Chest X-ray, PA view. Patient: 11 years old, sex F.
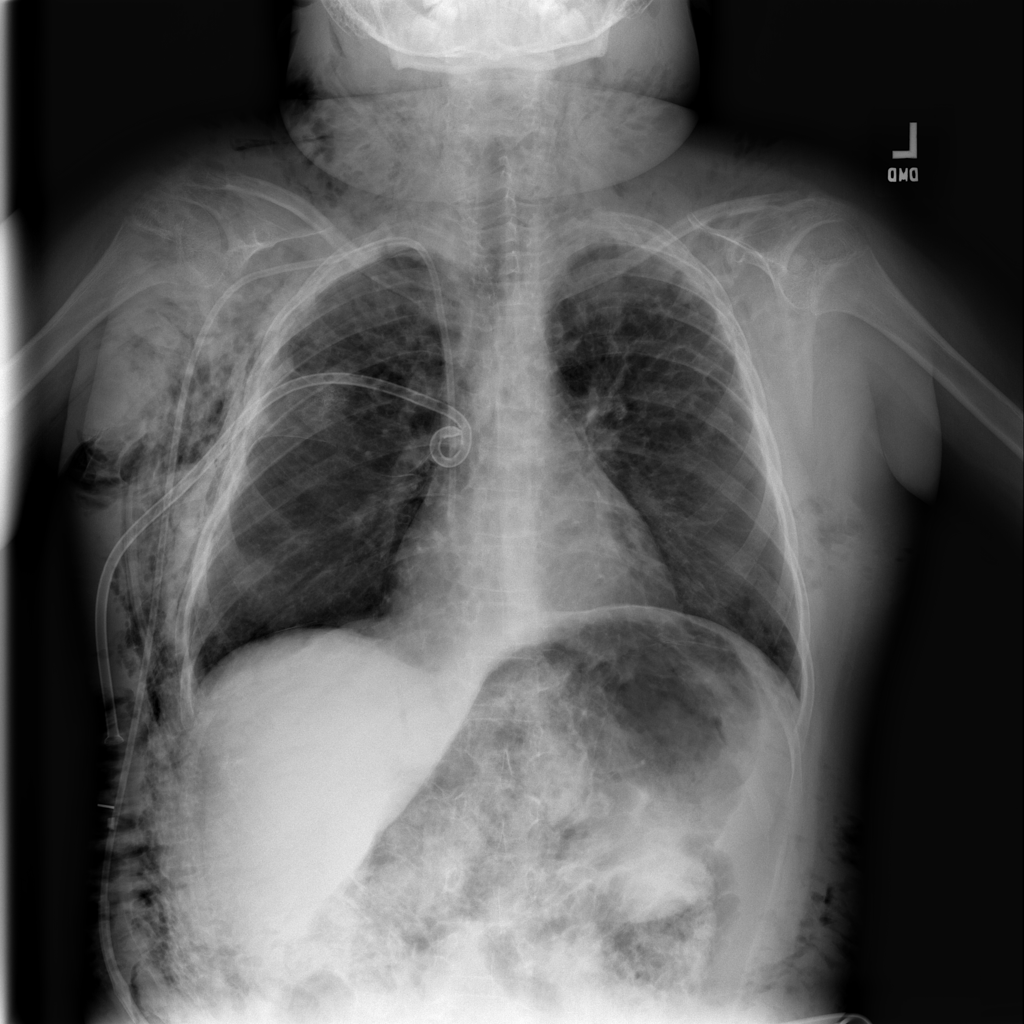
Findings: No Finding